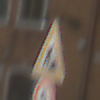
Verkehrszeichen: Arbeitsstelle
Zusatzzeichen unten: Geschwindigkeit5
Umgebung: Outdoor, Urban
Tageszeit: MorningAfternoon
Wetter: Clear
Licht: Natural
Jahreszeit: NotSpecified
Kontrast: HighContrast